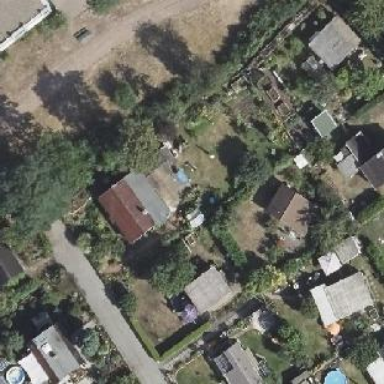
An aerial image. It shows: Plot in the allotments.